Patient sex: M
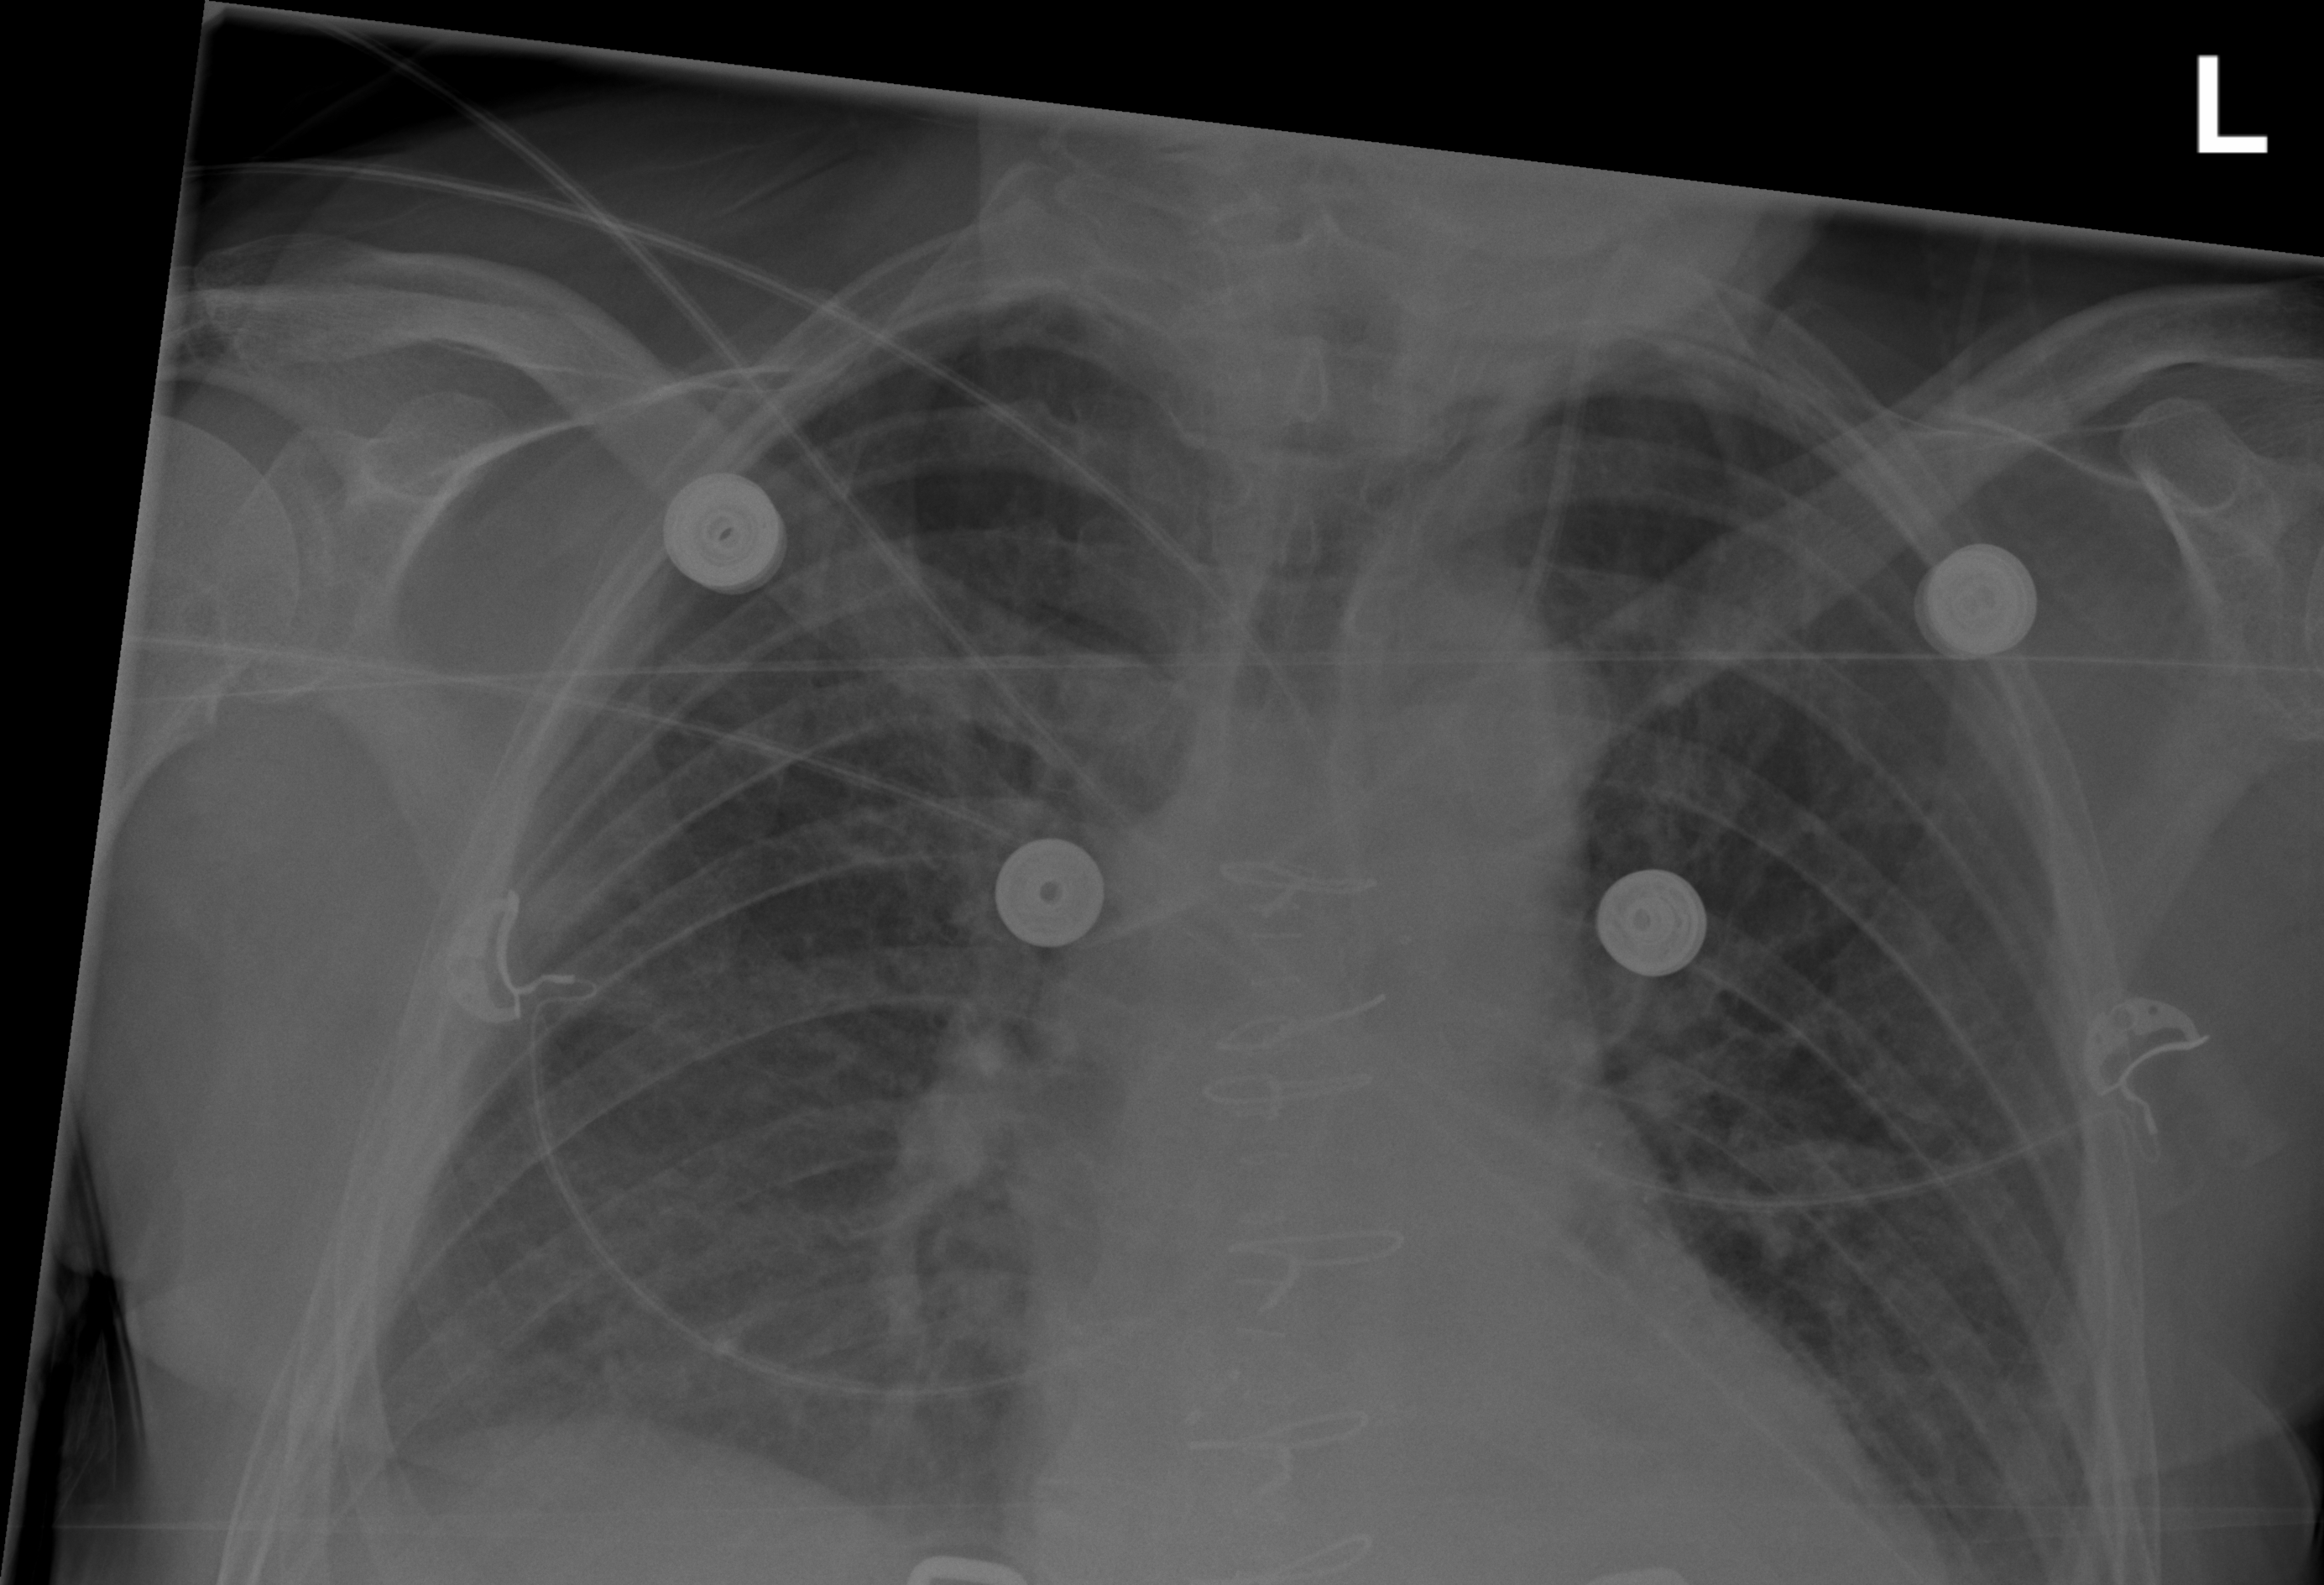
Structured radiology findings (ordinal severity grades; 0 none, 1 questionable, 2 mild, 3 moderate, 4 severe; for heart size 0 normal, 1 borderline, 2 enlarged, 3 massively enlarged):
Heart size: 0
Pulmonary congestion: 2
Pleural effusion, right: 2
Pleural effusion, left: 0
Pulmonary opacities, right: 2
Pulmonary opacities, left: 0
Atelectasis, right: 2
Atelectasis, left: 2